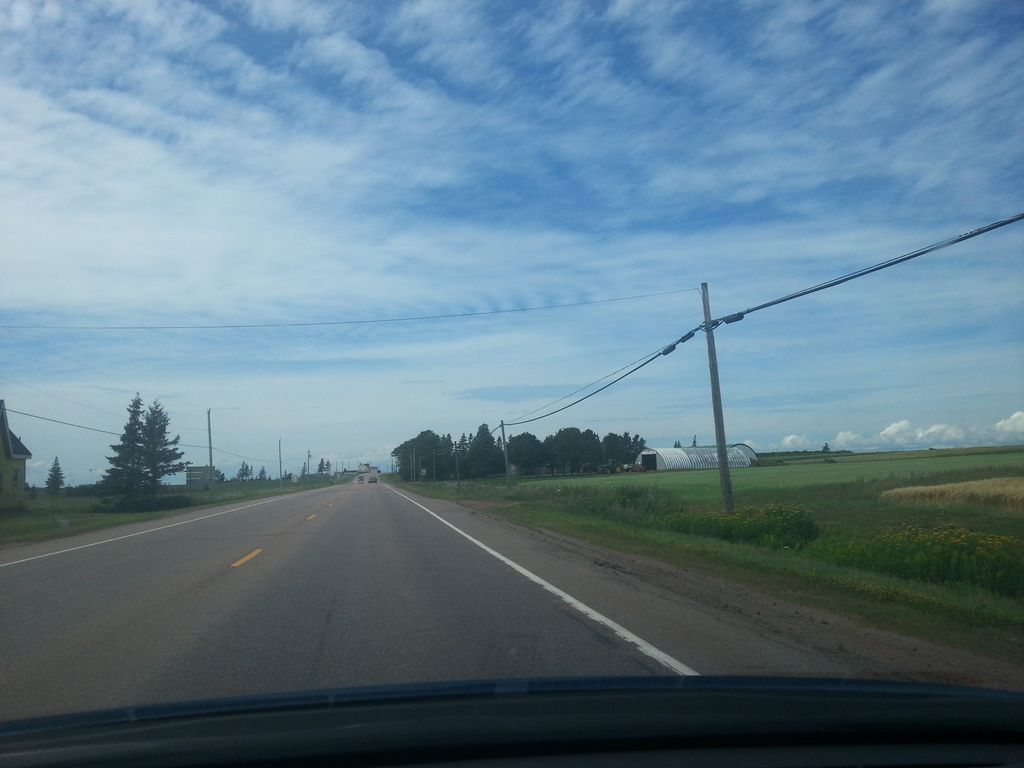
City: charlottetown